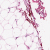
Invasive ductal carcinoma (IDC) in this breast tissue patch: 0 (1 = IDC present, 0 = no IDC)